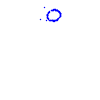
Particle: pion